Interaction volume radius: 10 \u00c5
Interaction volume height: 10 \u00c5
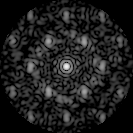
Disorder parameter: 0.5746